Field crop: tomato
Growth stage: 2
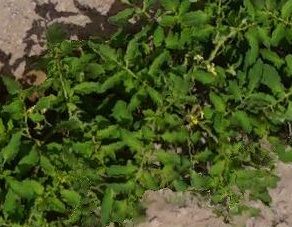
Species: tomato